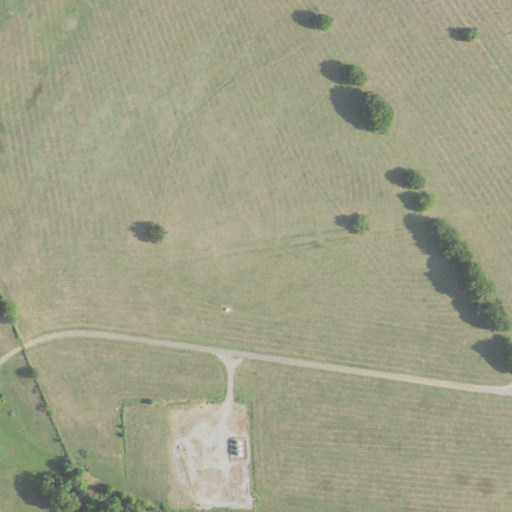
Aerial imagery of cape in Louisiana named Youngs Point Landing containing pasture, high intensity development, medium intensity development, and low intensity development